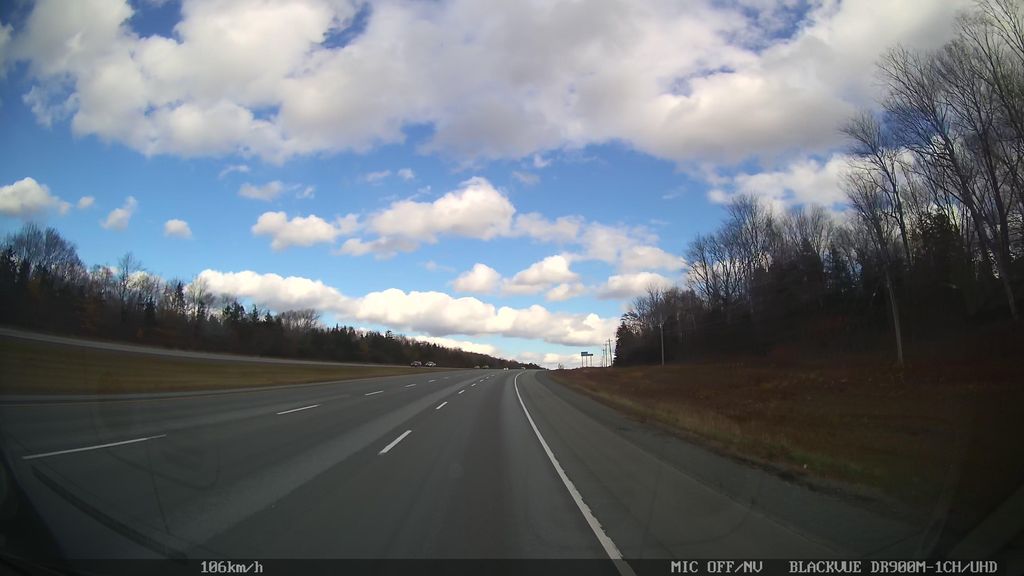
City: halifax